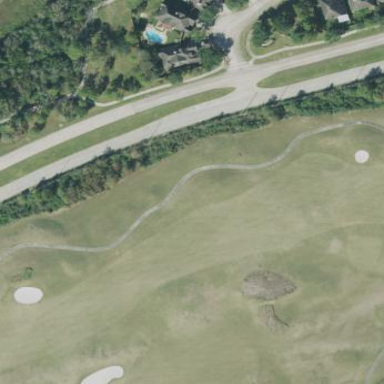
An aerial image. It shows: Area with grass used as rough in golf course.